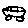
Label: car